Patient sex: M
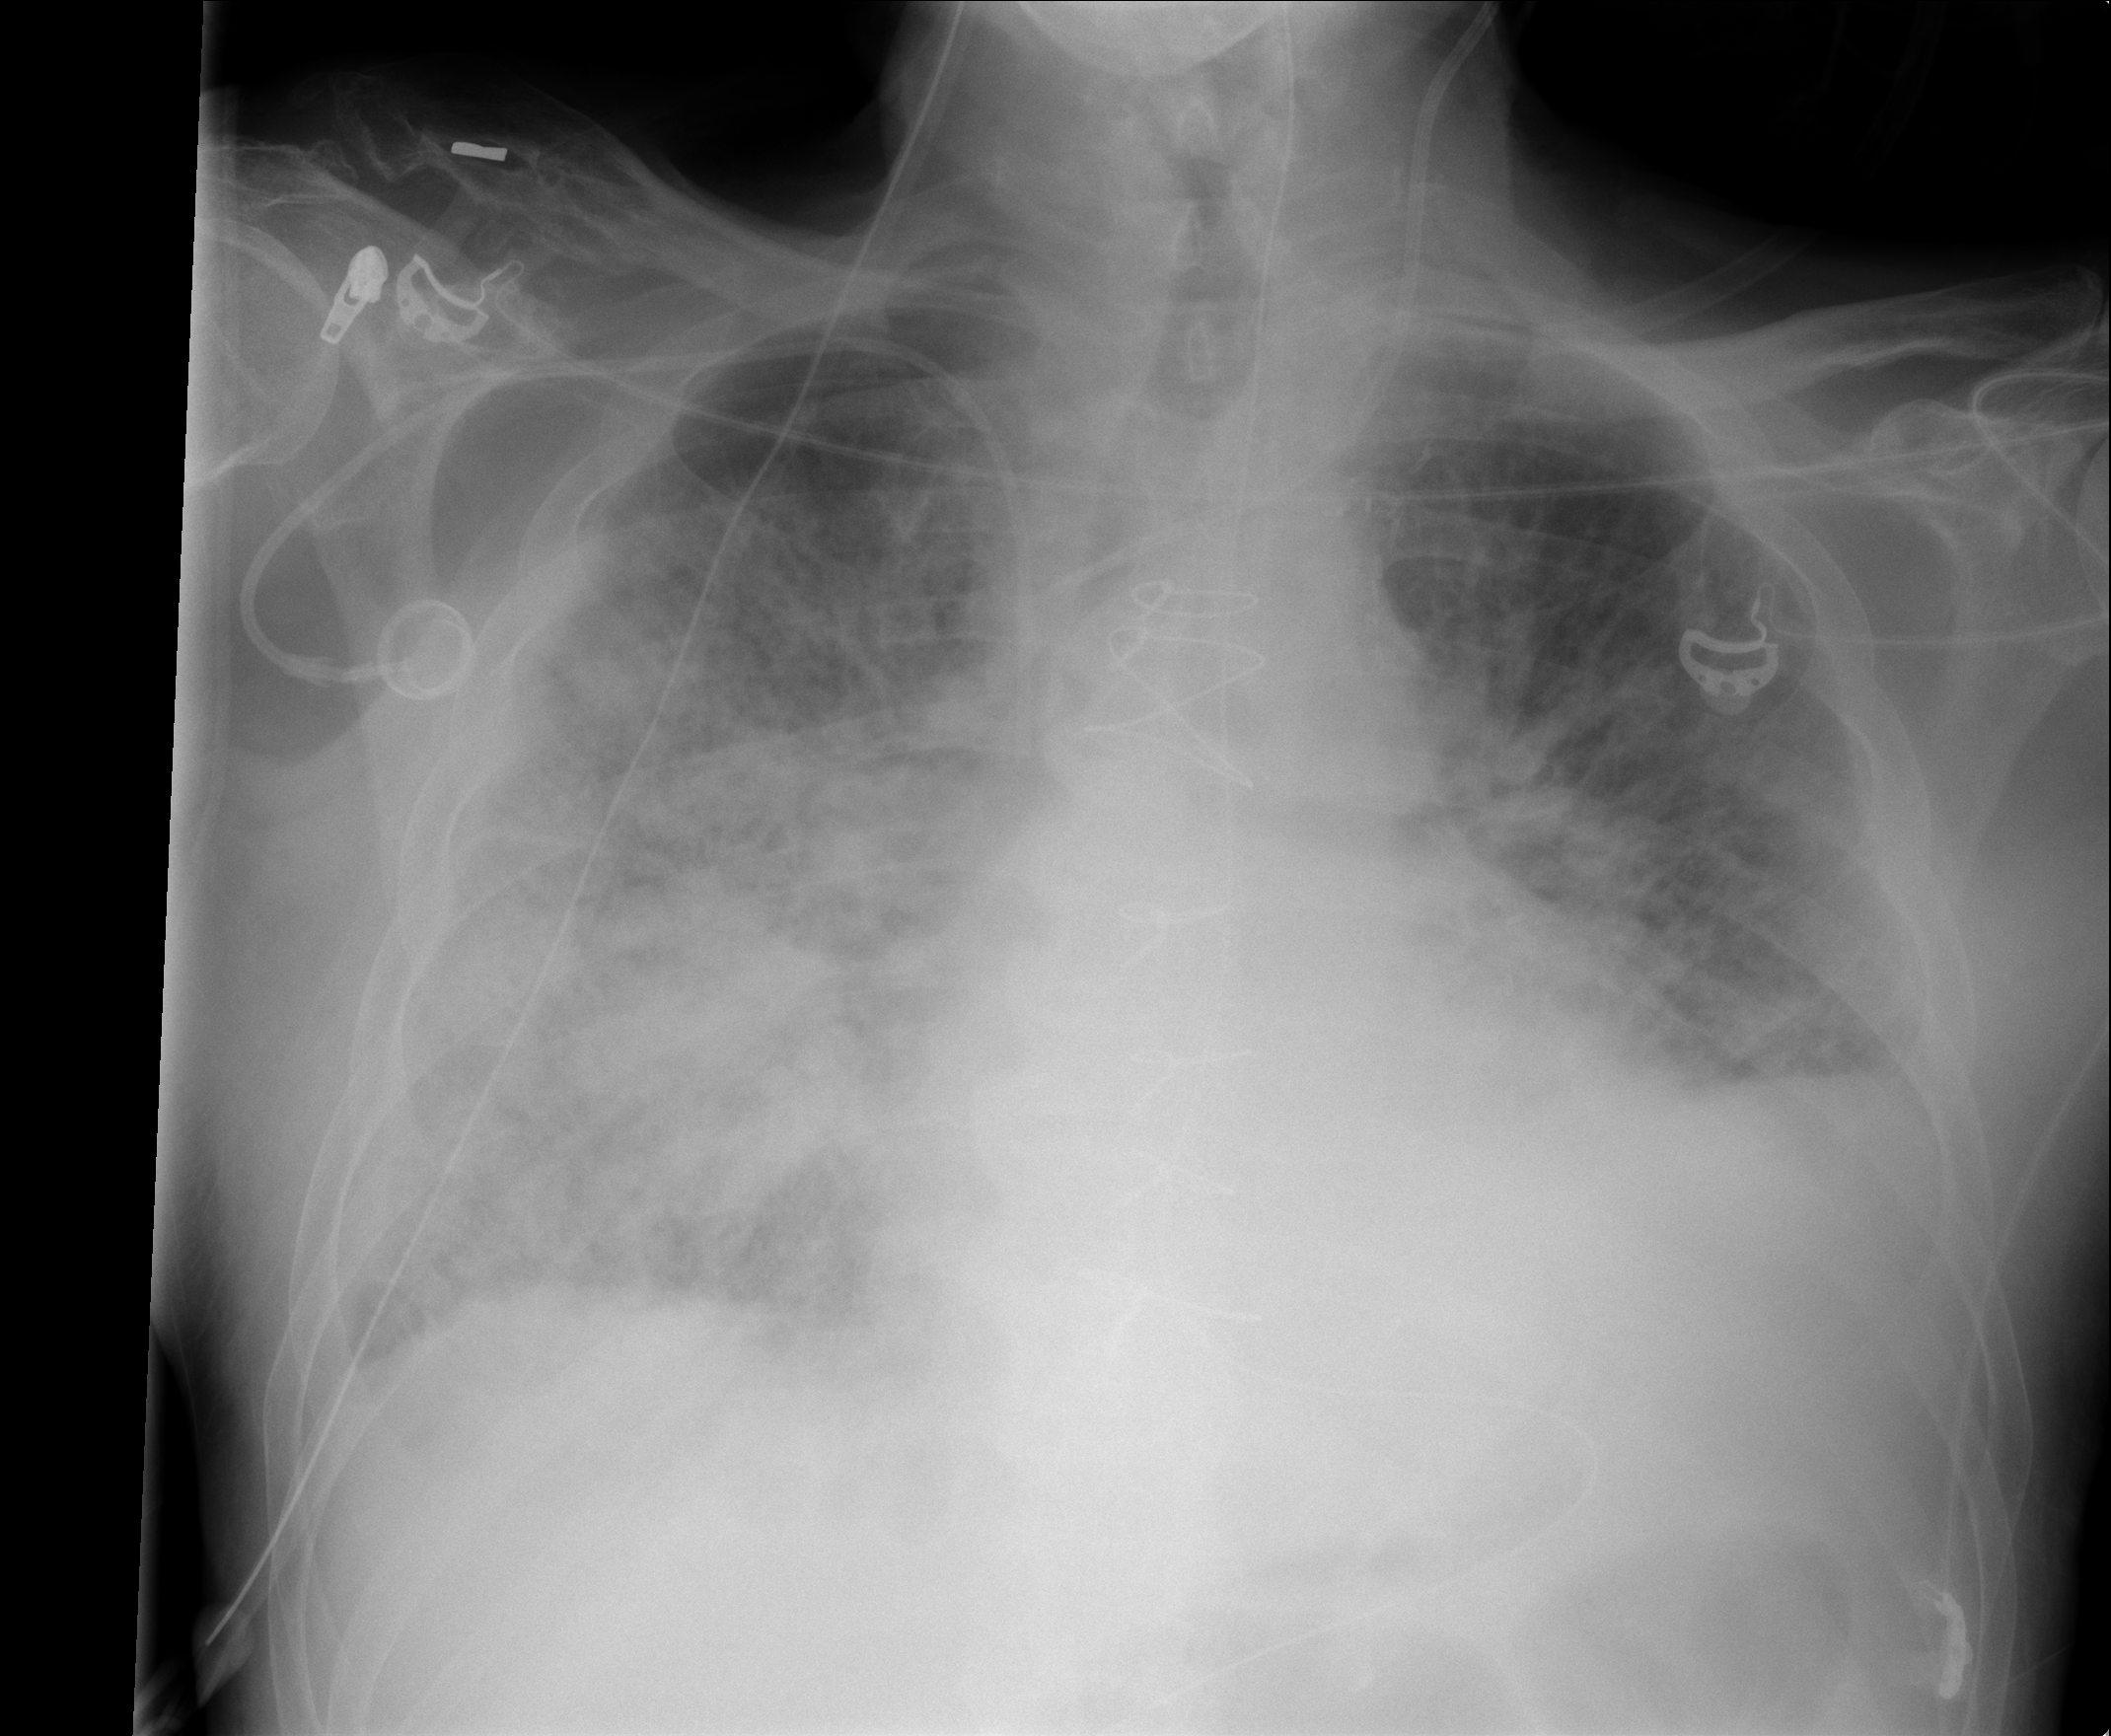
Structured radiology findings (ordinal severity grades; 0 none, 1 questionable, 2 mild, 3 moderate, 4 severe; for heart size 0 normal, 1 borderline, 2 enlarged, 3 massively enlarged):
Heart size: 2
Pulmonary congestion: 1
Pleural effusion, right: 2
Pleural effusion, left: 2
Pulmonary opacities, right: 4
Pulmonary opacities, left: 3
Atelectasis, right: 3
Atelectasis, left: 3